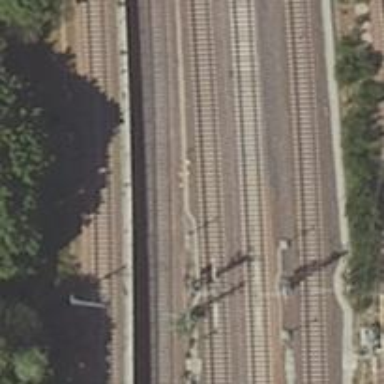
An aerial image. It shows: Railway signal.